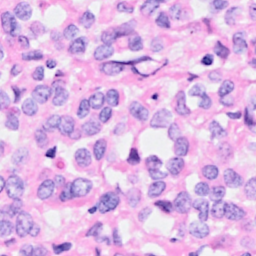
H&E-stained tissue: Breast